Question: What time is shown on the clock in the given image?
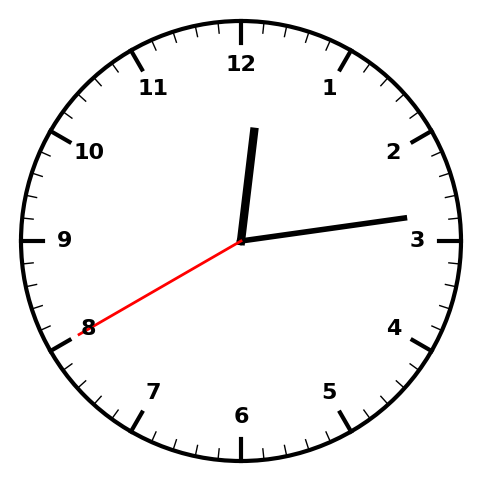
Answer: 12:13:40